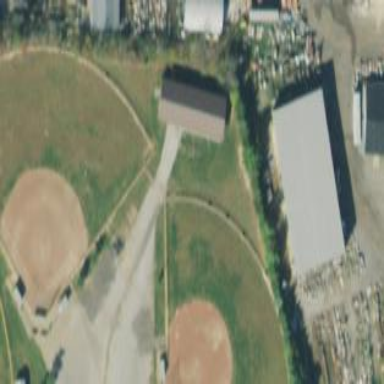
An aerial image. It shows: Baseball pitch for leisure and sports activities.